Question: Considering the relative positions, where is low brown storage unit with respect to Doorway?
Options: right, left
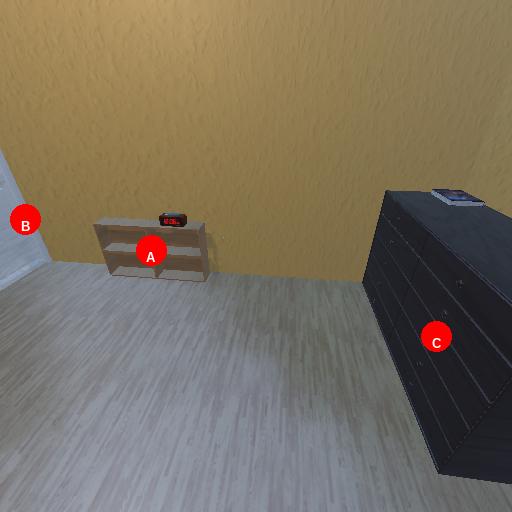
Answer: right